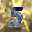
Label: 5